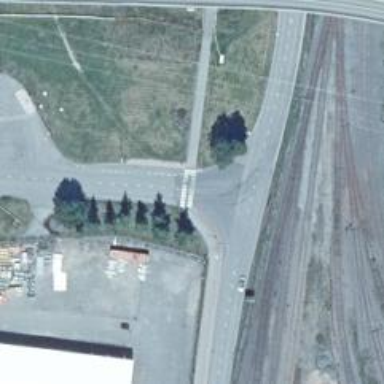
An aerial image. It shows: Marked crossing on asphalt cycleway road.